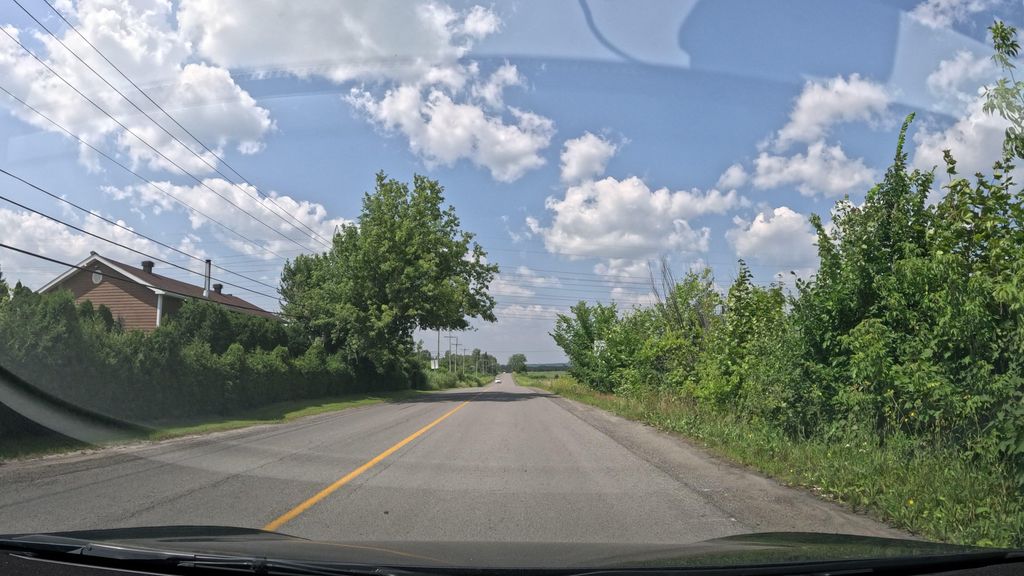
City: montreal